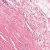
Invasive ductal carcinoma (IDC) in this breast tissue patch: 0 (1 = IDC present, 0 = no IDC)